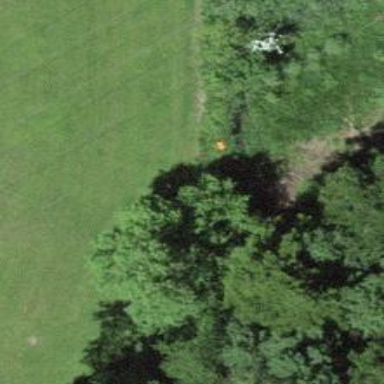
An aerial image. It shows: Aerial pipeline marker.